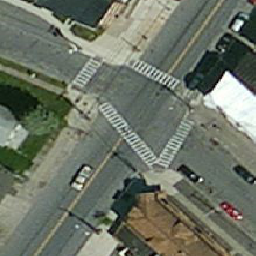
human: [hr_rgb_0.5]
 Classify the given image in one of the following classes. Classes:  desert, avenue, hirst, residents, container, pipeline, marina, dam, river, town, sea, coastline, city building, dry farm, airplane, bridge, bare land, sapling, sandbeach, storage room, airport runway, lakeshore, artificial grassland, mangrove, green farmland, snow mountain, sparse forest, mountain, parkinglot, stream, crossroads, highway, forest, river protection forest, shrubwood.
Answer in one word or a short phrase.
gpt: crossroads